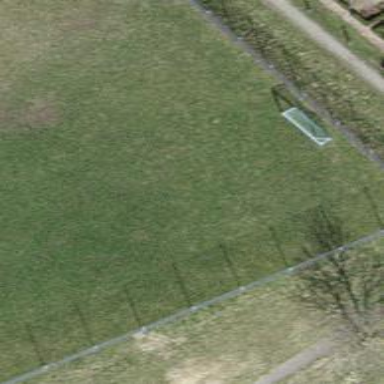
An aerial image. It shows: Soccer pitch with grass surface for leisure and sports.